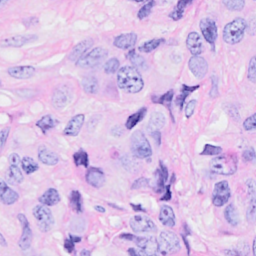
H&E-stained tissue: Breast